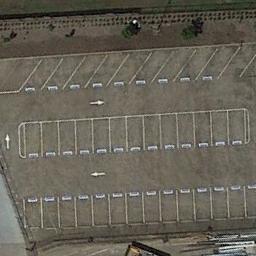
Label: parking_lot